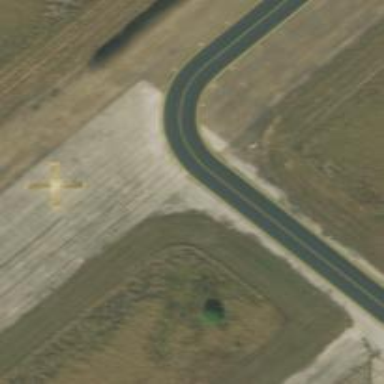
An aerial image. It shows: Asphalt taxiway in the airport.